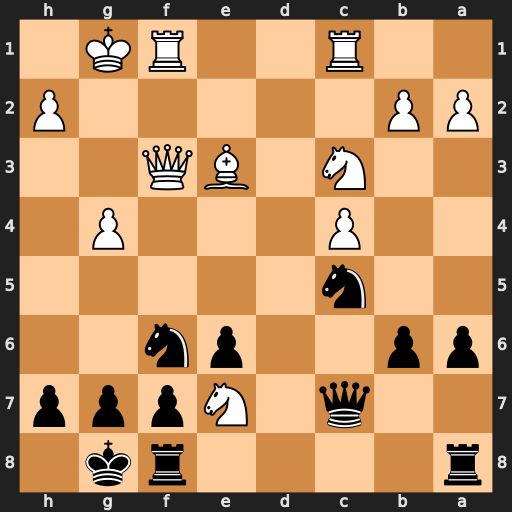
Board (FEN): r4rk1/2q1Nppp/pp2pn2/2n5/2P3P1/2N1BQ2/PP5P/2R2RK1
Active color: b
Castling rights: -
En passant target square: -
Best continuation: Qxe7 g5 Nfd7